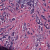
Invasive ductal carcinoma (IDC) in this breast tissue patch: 1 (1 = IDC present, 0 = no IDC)